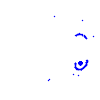
Particle: electron